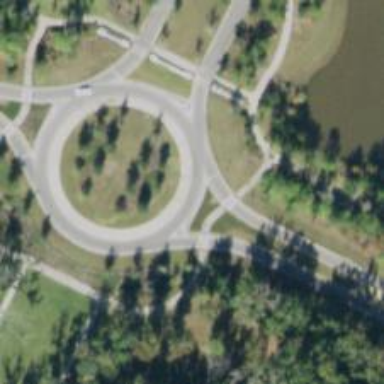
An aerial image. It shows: Secondary road with asphalt surface leading to roundabout.